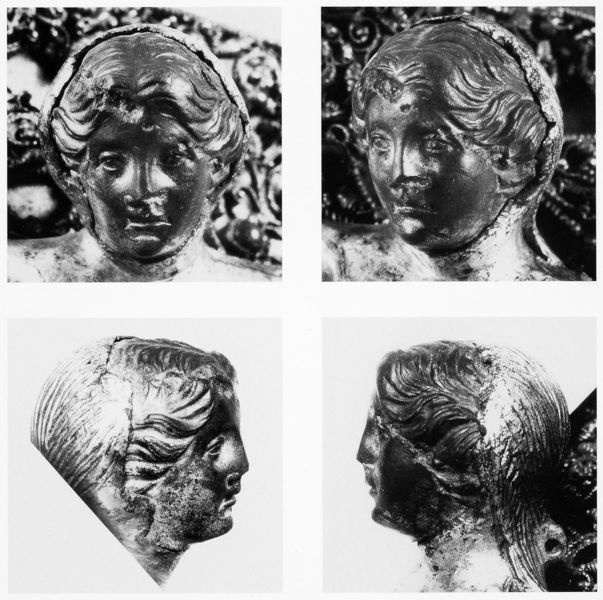
Titel: Lapislazuliköpfchen vom Herimannkreuz
Institution: Köln, Erzbischöfliches Diözesanmuseum
Schlagwörter: kopf, ausschnitt, frau, haar, holz, köpfe, mund, nase, profil, tür, blick, rose, tuch, augen, gesicht, stein, trauer, kirche, auge, haare, en face, frontal, kinn, lippen, traurig, skulptur, kopfbedeckung, fotos, metall, bronze, plastik, edel, foto, vier, schwarzweiß, nasenloch, büsten, guss, ziseliert, vorne, ansichten, ausstattung, abtrennung, frauenkopf, stuien, deatil, 1100, bronez